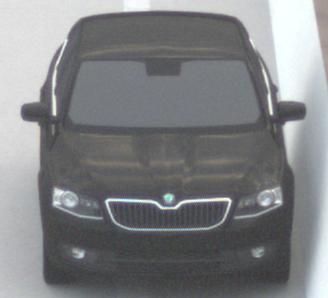
Make: Skoda
Model: Octavia 1.2 TSI
Detailed model: Octavia (III) Limousine
Model produced from: 2013/02
Model produced until: 2015/04
Doors: 5
Color: black
Road condition: dry road
Daytime: morning or afternoon
Contrast: low contrast